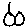
Label: circle